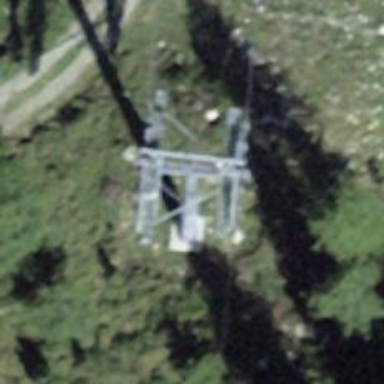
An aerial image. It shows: Chair lift.